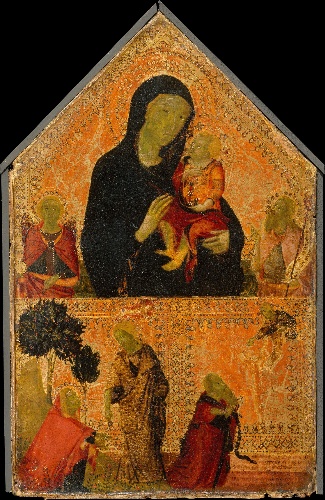
Title: Madonna and Child with Saints Michael and John the Baptist; The Noli Me Tangere; The Conversion of Saint Paul
Artist: Italian (Pisan) Painter
Artist bio: second quarter 14th century
Object type: Painting
Classification: Paintings
Medium: Tempera on wood, gold ground
Dimensions: Overall, with additions, 18 x 11 5/8 in. (45.7 x 29.5 cm); without additions 17 1/2 x 11 in. (44.5 x 27.9 cm); painted surface 17 1/4 x 10 7/8 in. (43.8 x 27.6 cm)
Department: European Paintings
Credit line: The Jack and Belle Linsky Collection, 1982
Accession year: 1982
Repository: Metropolitan Museum of Art, New York, NY
Tags: Madonna and Child|Saint John the Baptist|Saint Michael|Saint Paul